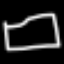
Label: square